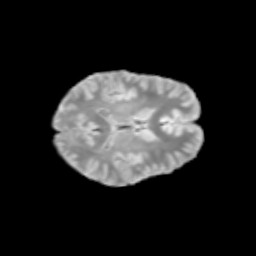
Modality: T2w
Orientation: axial
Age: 14
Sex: female
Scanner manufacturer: siemens
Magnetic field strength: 3 T
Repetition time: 3.8 s
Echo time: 0.07 s